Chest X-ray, PA view. Patient: 42 years old, sex F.
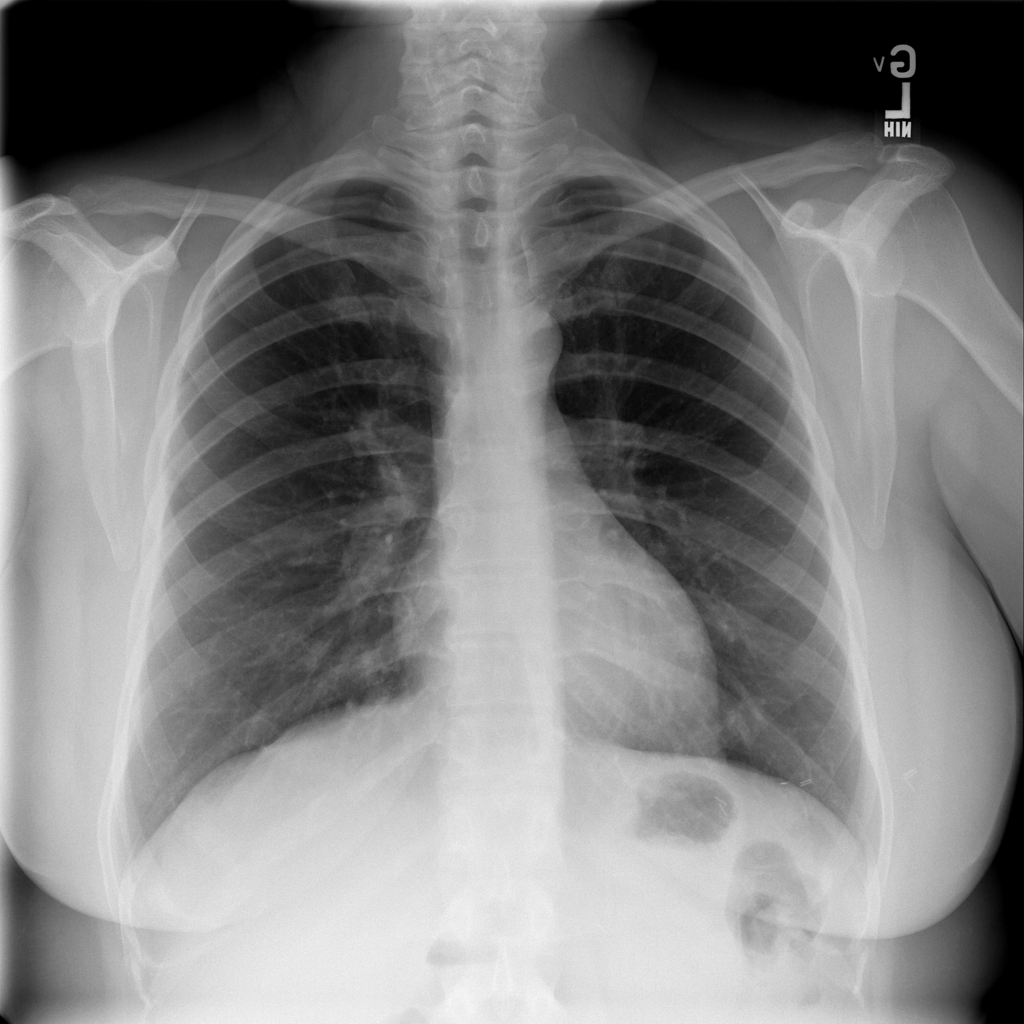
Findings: No Finding